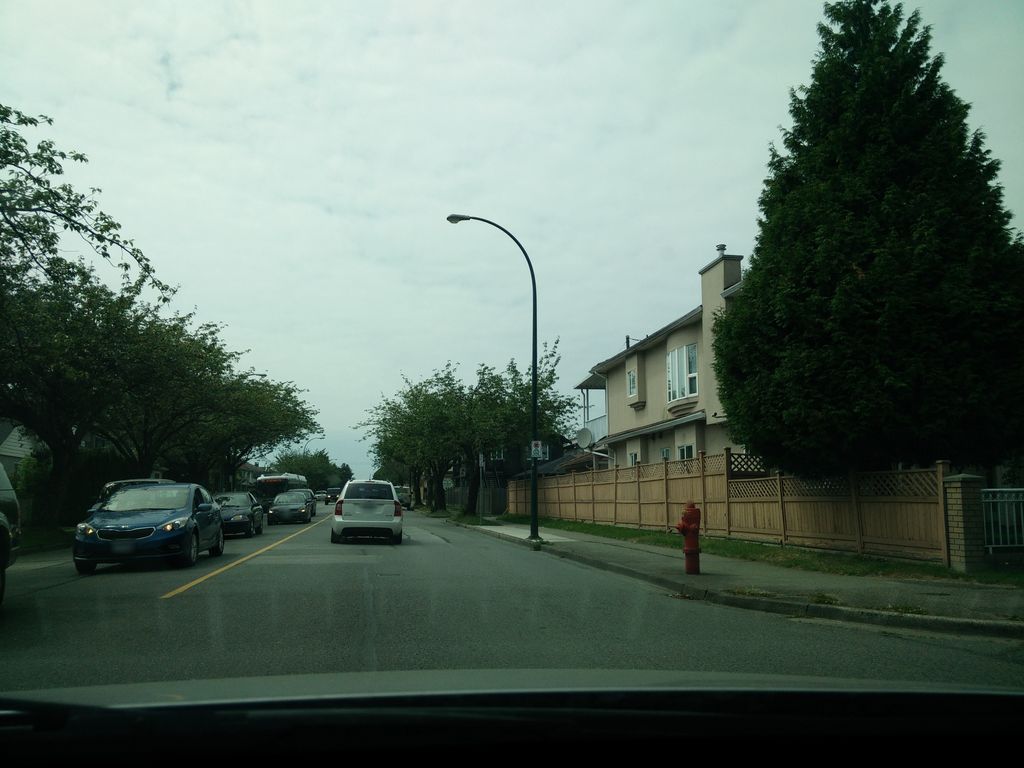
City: vancouver